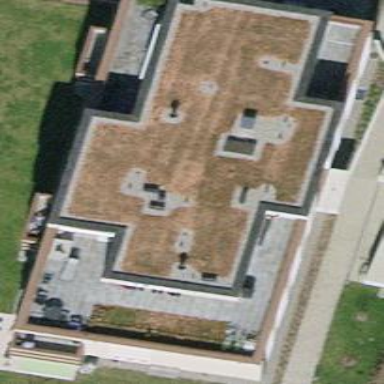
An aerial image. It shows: Flat-roofed apartment building.